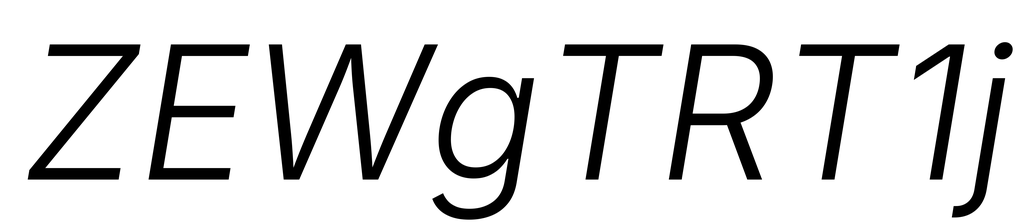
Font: Inter-Italic_Light_Italic